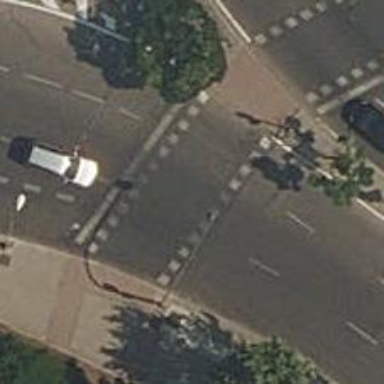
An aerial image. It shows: Pedestrian crossing with zebra markings on the footway.